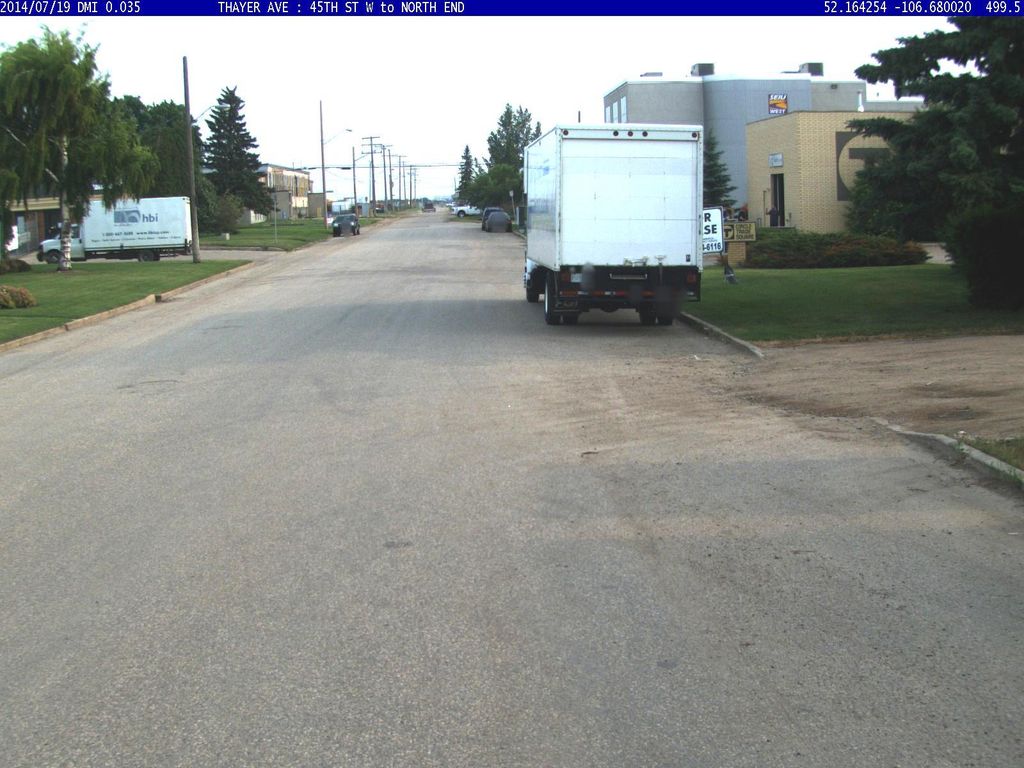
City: saskatoon